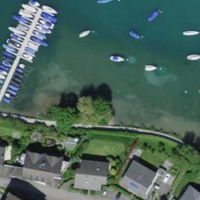
EUNIS habitat code: 14
Species observed at this site:
Episyrphus balteatus
Araneus diadematus
Podiceps cristatus
Milvus migrans
Milvus milvus
Mergus merganser
Stachys sylvatica
Filipendula ulmaria